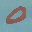
Label: 0